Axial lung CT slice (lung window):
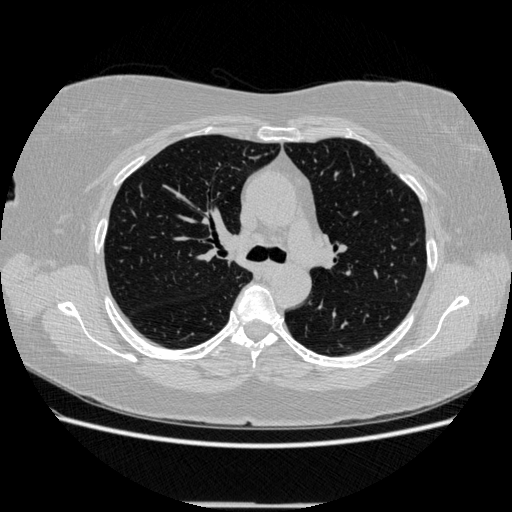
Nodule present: no